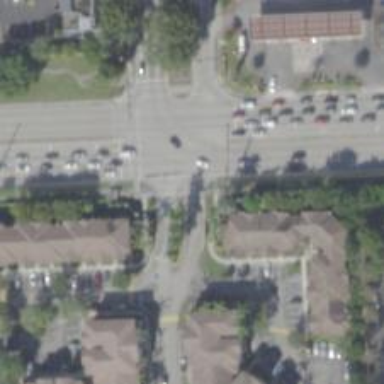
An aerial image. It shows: Crossing with line markings on the road.